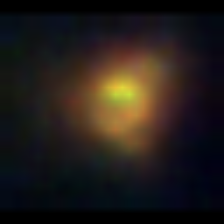
Taxon: NanoPlankton
Group: Other